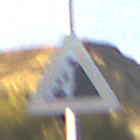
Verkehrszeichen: SteinschlagRechts
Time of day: SunriseSunset
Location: Outdoor (Nature)
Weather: PartlyCloudy
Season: NotSpecified
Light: Natural